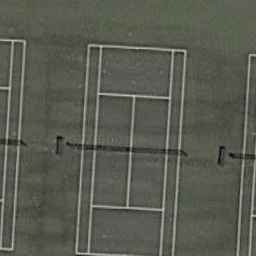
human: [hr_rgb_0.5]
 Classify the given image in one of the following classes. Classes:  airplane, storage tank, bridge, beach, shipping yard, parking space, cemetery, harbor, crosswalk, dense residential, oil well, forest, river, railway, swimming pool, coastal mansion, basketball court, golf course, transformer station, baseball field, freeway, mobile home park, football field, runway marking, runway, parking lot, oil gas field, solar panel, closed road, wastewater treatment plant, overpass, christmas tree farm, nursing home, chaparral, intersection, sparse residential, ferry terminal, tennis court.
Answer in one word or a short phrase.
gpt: tennis court